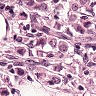
Metastatic tissue present: yes